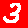
Digit: 3